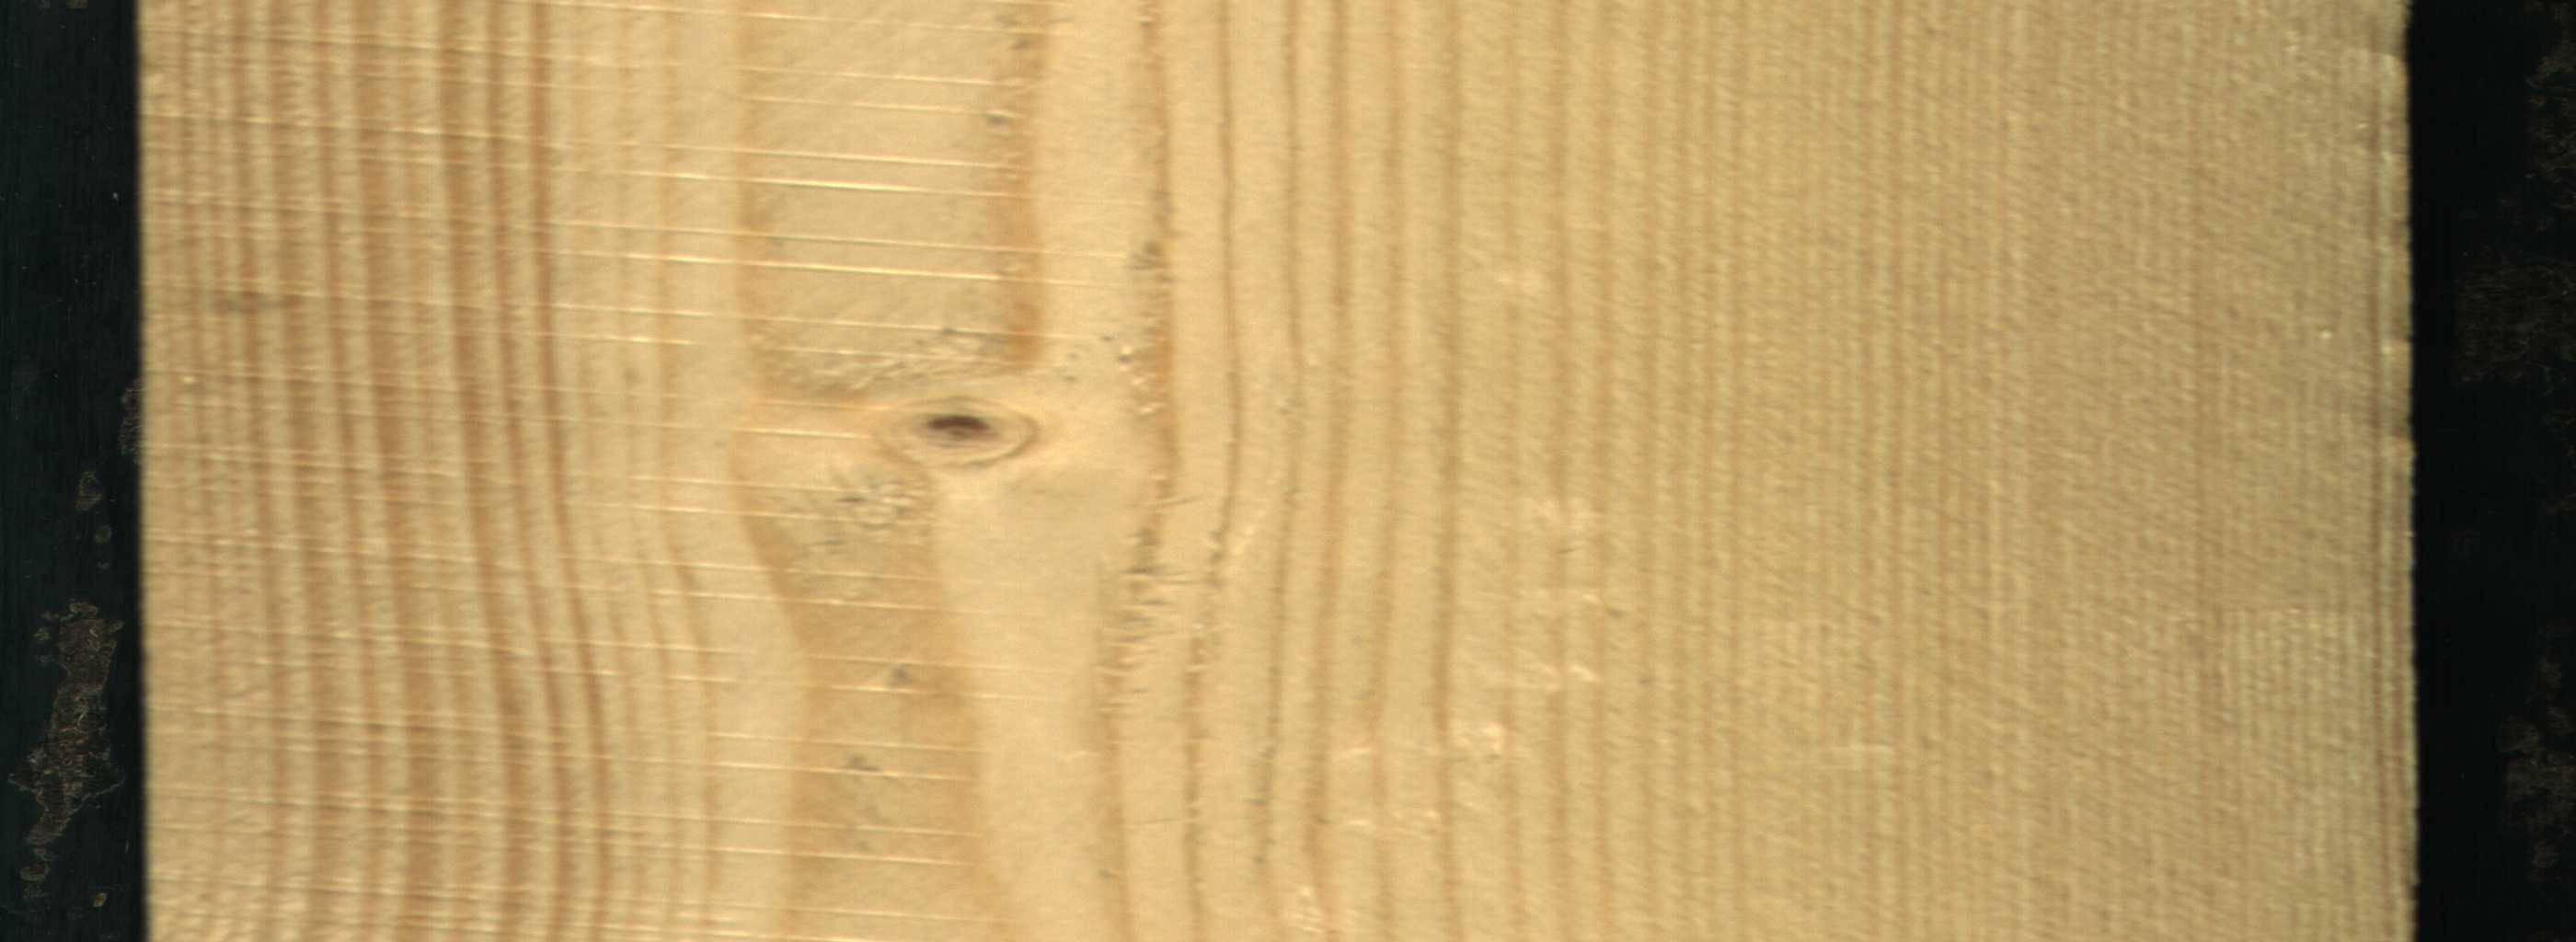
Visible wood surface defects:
Live_Knot